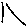
Label: star